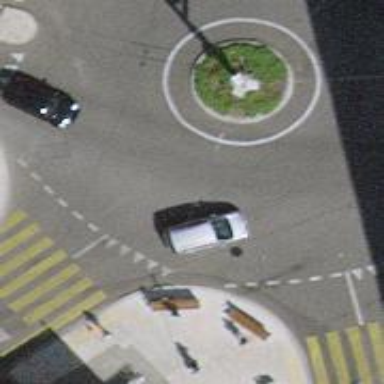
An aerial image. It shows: Residential road with asphalt surface leading to roundabout. Trolley wires are present along the road.